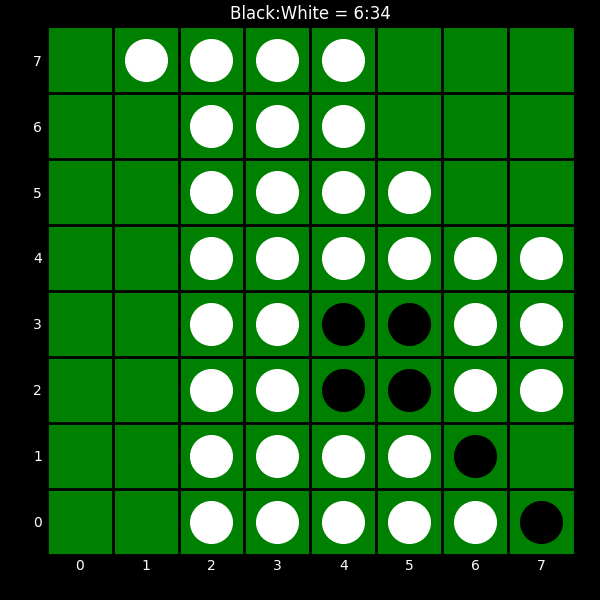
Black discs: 6
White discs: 34